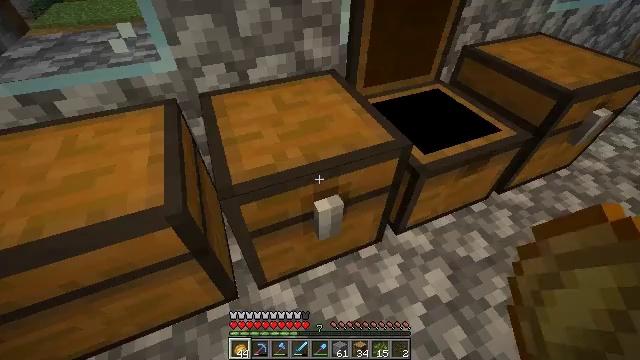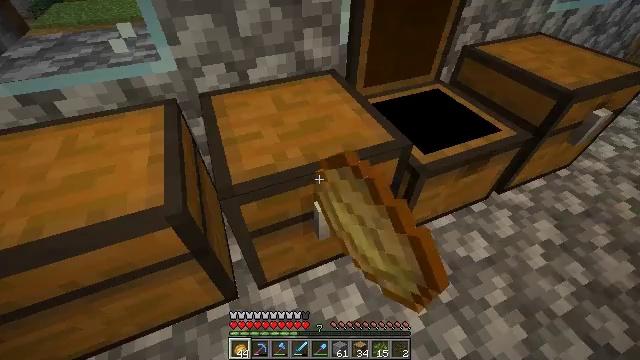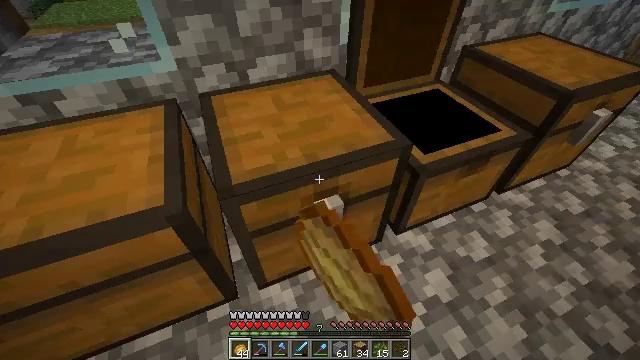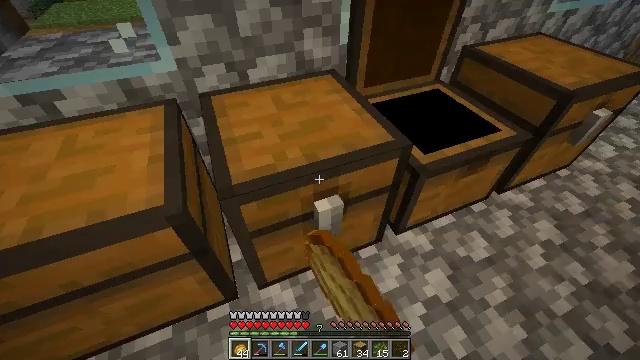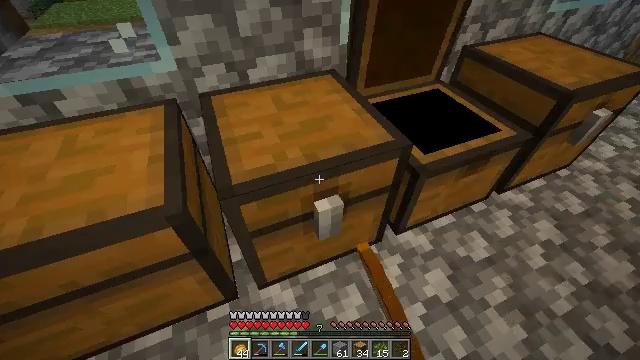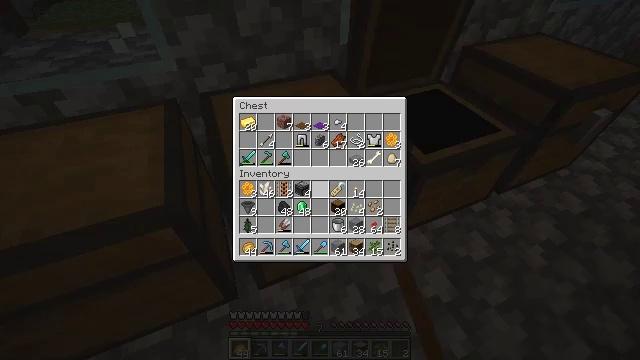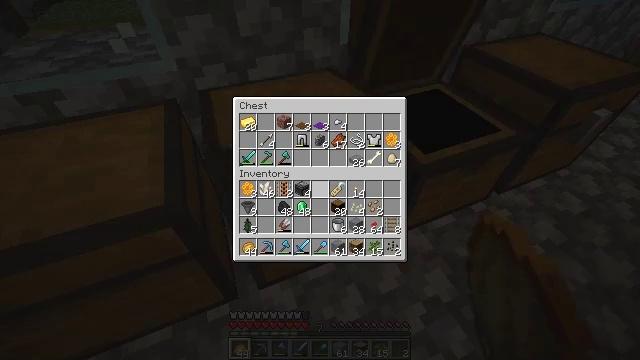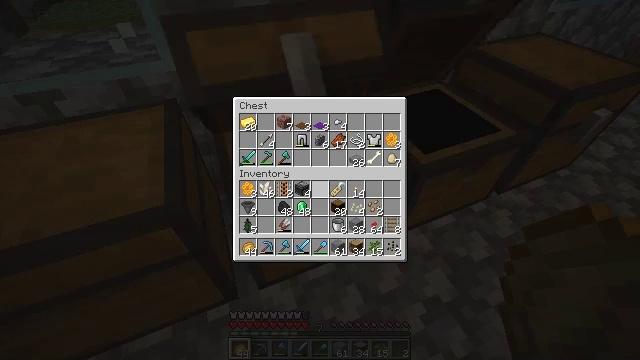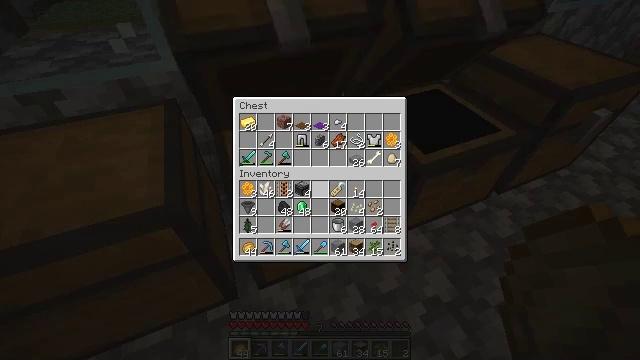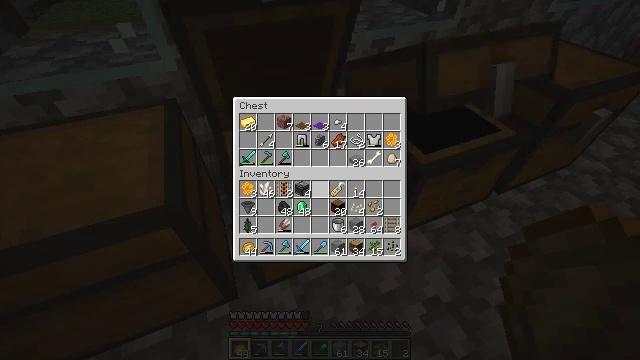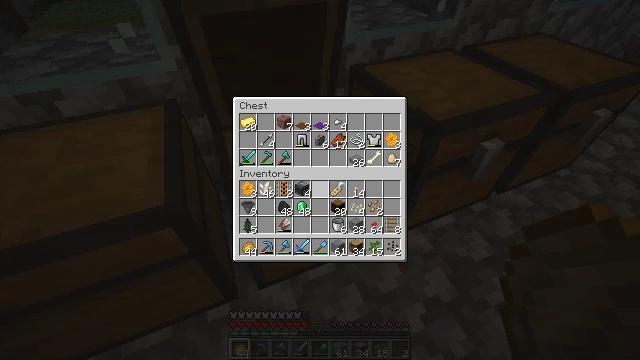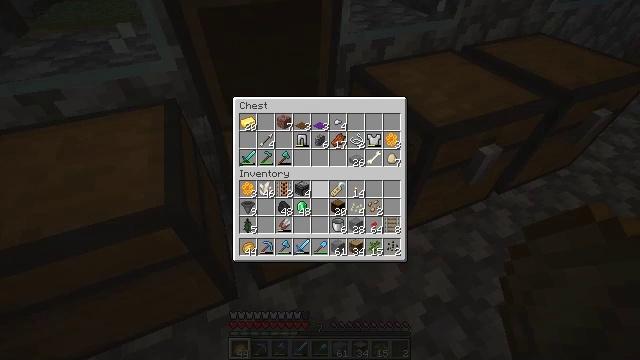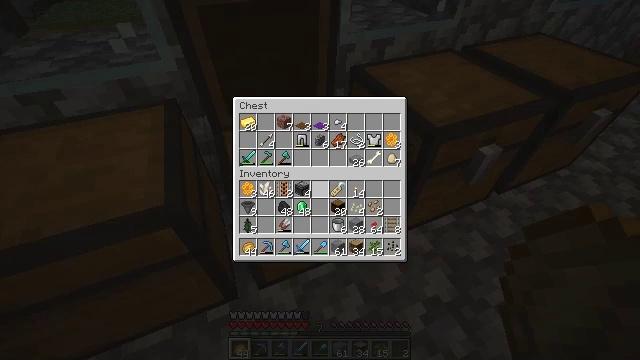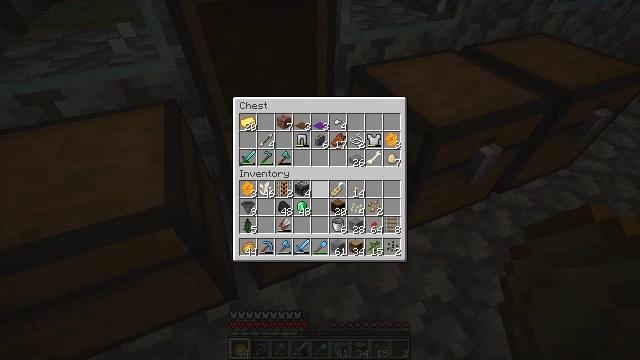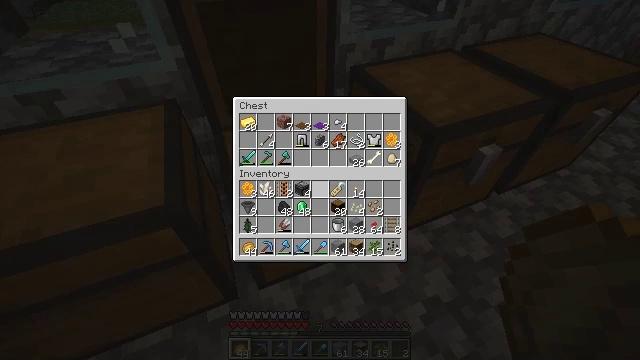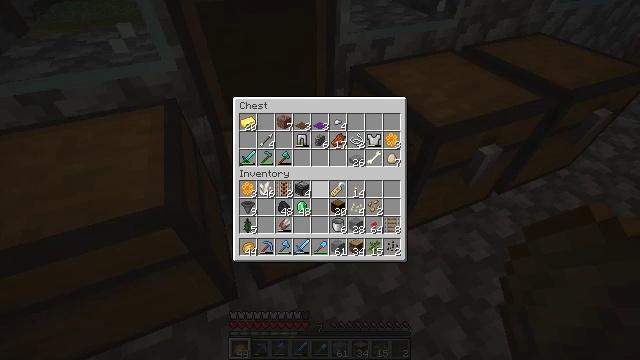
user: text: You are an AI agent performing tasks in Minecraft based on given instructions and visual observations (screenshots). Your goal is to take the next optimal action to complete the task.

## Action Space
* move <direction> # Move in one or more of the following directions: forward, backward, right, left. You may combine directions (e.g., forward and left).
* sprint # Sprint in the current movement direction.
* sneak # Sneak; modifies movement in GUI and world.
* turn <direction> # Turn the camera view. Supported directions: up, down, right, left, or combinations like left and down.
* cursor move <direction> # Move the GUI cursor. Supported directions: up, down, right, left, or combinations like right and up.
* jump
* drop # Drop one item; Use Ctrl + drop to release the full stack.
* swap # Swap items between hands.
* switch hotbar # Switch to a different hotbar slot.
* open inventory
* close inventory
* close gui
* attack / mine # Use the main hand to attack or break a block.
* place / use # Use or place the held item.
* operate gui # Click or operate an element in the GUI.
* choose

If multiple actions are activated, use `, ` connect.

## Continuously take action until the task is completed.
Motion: motion action
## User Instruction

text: Mine the brewing stand from your base.
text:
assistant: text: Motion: use / place
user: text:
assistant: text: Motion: use / place
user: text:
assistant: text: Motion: use / place
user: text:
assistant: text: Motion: no_op
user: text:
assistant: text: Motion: open gui
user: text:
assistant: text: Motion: no_op
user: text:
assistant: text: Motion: no_op
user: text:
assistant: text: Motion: no_op
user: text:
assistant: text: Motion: no_op
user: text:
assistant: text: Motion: no_op
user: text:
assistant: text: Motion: no_op
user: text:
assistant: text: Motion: no_op
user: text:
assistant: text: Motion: no_op
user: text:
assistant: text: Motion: no_op
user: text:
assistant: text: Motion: no_op
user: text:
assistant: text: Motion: no_op
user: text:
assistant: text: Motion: no_op
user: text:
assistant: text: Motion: no_op
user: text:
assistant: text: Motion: no_op
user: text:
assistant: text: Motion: no_op
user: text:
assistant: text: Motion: no_op
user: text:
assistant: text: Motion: no_op
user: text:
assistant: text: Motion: no_op
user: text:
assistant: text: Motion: no_op
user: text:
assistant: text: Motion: no_op
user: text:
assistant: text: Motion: no_op
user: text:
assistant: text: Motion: no_op
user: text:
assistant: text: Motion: no_op
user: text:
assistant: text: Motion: no_op
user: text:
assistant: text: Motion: no_op